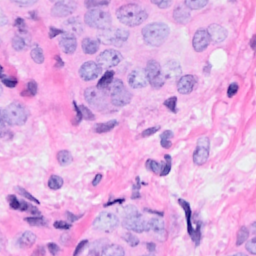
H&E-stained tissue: Breast